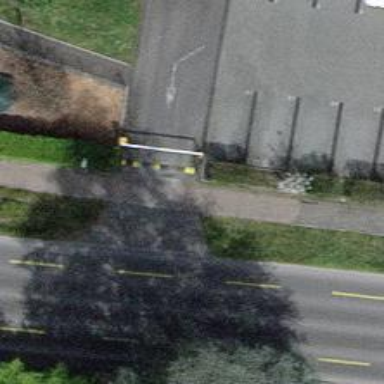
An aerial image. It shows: Lift gate barrier.